Question: I am working on a small agenda schedule sample, I've build a small html sample with impeded style sheet in the head of the page.
Simply, its a wrapper div that works as a container of other divs, those divs are the schedule items, each one of these items divs consists of two sides; left floating div and right floating div
The problem I'm facing is with setting the width of those floating divs, but css is not being applied, and it is being inherited from a parent div.
Here is a screenshot of what is happening:

here is my sample code:
CSS:
'''
.HeaderDiv
{
}
.SeparatorDiv
{
clear: both;
}
.AgendaItemsContainerDiv
{
width:800px;
padding:25px 50px;
text-align:center;
margin:auto;
}
.AgendaItemDiv
{
width: 700px;
height: 200px;
clear: both;
}
<!-- Agenda Item : speakers area -->
.SpeakersContainerDiv
{
float:left;
width: 200px;
}
.SpeakerItemDiv
{
float:left;
width:120px;
padding:2px 3px;
margin:0px;
}
.SpeakerImgDiv
{
border-style:solid;
border-width:1px;
width: 120;
height: 120;
}
.SpeakerMoreInfoDiv
{
width: 120;
}
<!-- Agenda Item : text area -->
.AgendaItemDetailsContainerDiv
{
float: right;
margin:0px;
padding:0px;
}
.AgendaItemTextDiv
{
floar: left;
position:relative;
margin:0px;
padding:0px;
height:auto;
right: 90px;
}
.AgendaItemTextDiv > span
{
padding-left:20px;
}
.AgendaItemrButtonsDiv
{
position:relative;
bottom: 0px;
}
'''
HTML:
'''
<div class="AgendaItemsContainerDiv">
<!-- Agenda items container div-->
<div class="AgendaItemDiv">
<!-- Agenda item div -->
<div class="SpeakersContainerDiv">
<!-- Agenda speakers container div -->
<div class="SpeakerItemDiv">
<!-- Speakers item div -->
<div class="SpeakerImgDiv">
<!-- Speaker img div -->
Speaker 1 Image here
</div>
<div class="SpeakerMoreInfoDiv">
Speaker info
</div>
</div>
<div class="SpeakerItemDiv">
<!-- Speakers item div -->
<div class="SpeakerImgDiv">
<!-- Speaker img div -->
Speaker 2 Image here
</div>
<div class="SpeakerMoreInfoDiv">
Speaker info
</div>
</div>
</div>
<div class="AgendaItemDetailsContainerDiv">
<!-- Agenda desc container div -->
<div class="AgendaItemTextDiv">
<!-- Agenda header and details div -->
<h2>
Topic title here
</h2>
<span>
Details about this topic
</span>
<div>
Time, from: 10:15 to 10:30
</div>
</div>
<div class="AgendaItemrButtonsDiv">
<!-- Click for more info div -->
More Info...
</div>
</div>
</div>
</div>
'''
I couldn't figure out whats wrong with my code, I've searched, and tried a lot of scenarios. but with the same results.
And if I try to edit my css from the browser to set the width or the float, the divs goes crazy!
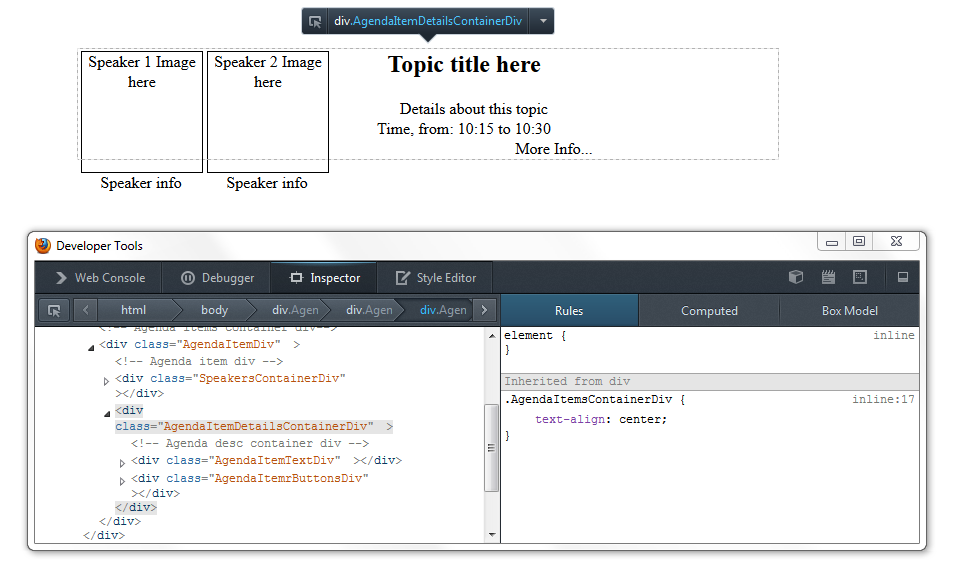
Answer: I don't really understand what you are trying to achieve but if what you are trying to do is to float 'AgendaItemDetailsContainerDiv' to the right, as per the css declaration below...
'''
<!-- Agenda Item : text area -->
.AgendaItemDetailsContainerDiv
{
float: right;
margin:0px;
padding:0px;
}
'''
you simply has to remove the text you added above the css class declaration because it is not a proper css comment. That's why the style is not applied. You use proper css comment blocks as below...
'''
/* Agenda Item : text area */
.AgendaItemDetailsContainerDiv
{
float: right;
margin:0px;
padding:0px;
}
'''
The same applies to all other incorrectly formatted comments in your css stylesheets